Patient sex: M
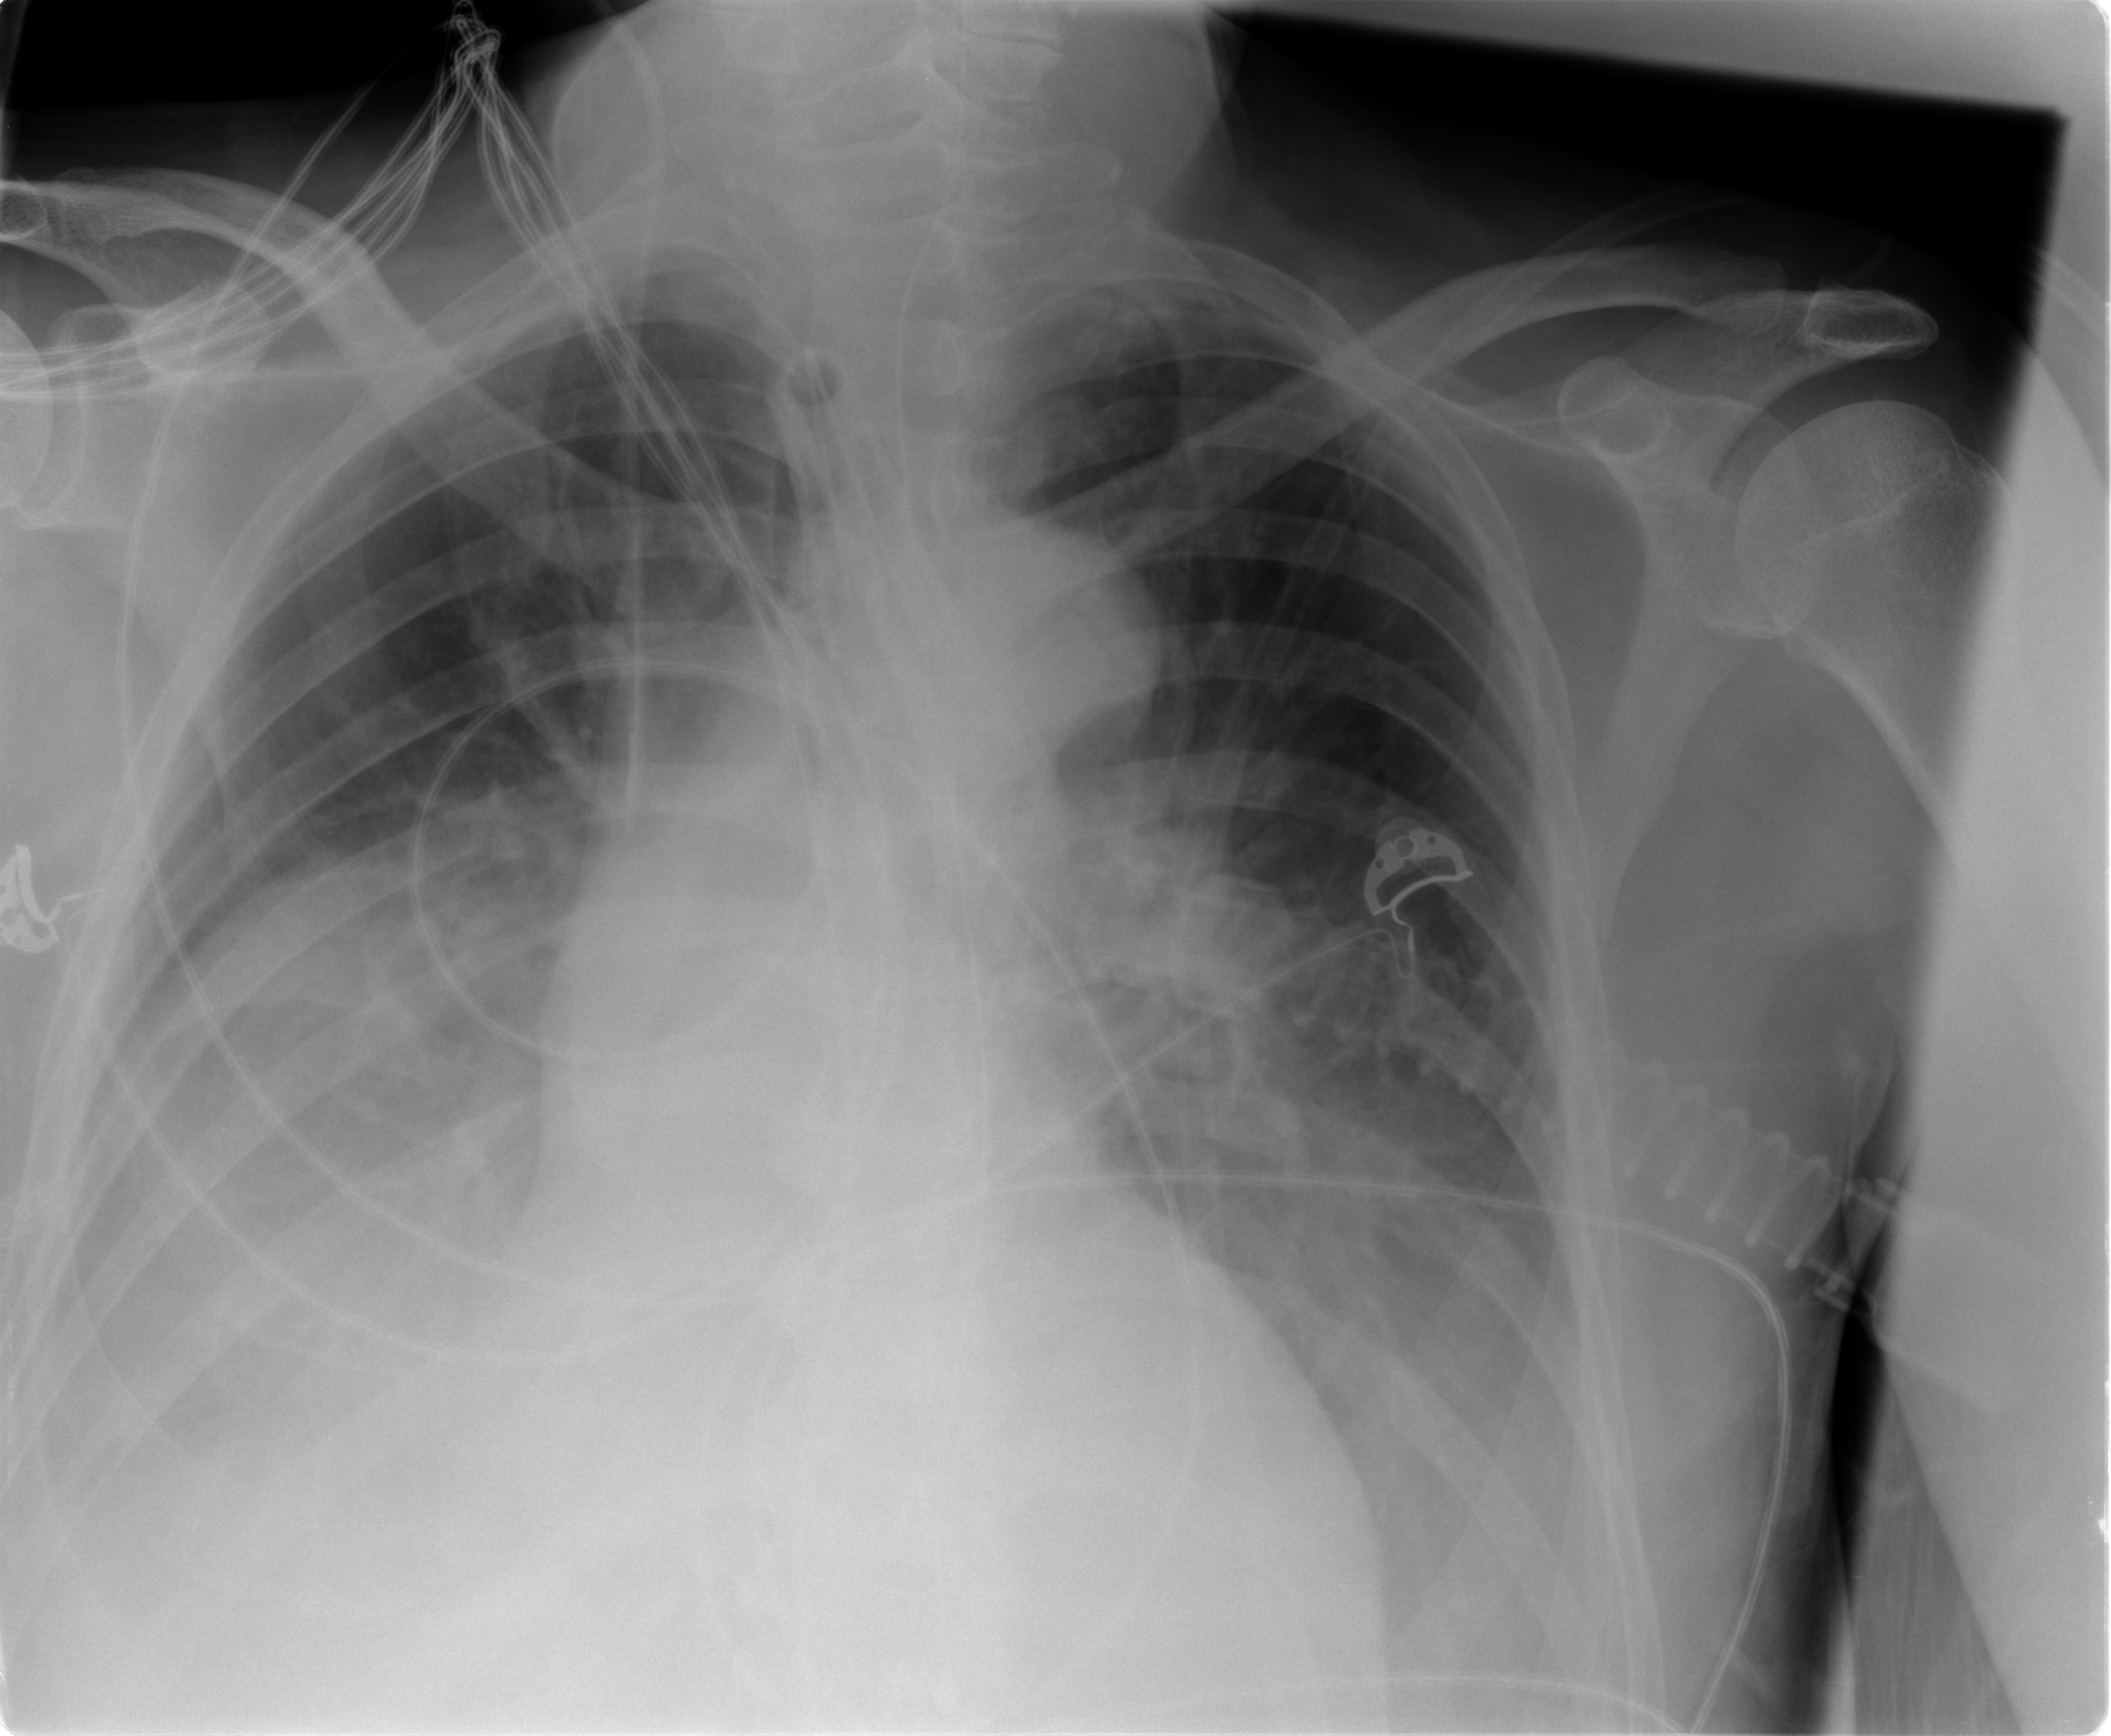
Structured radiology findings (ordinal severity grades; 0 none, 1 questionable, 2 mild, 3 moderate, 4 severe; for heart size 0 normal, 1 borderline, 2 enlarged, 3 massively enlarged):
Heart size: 2
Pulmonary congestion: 2
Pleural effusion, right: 3
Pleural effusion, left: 2
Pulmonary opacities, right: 0
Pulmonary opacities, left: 2
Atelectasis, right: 3
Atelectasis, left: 3